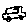
Label: car